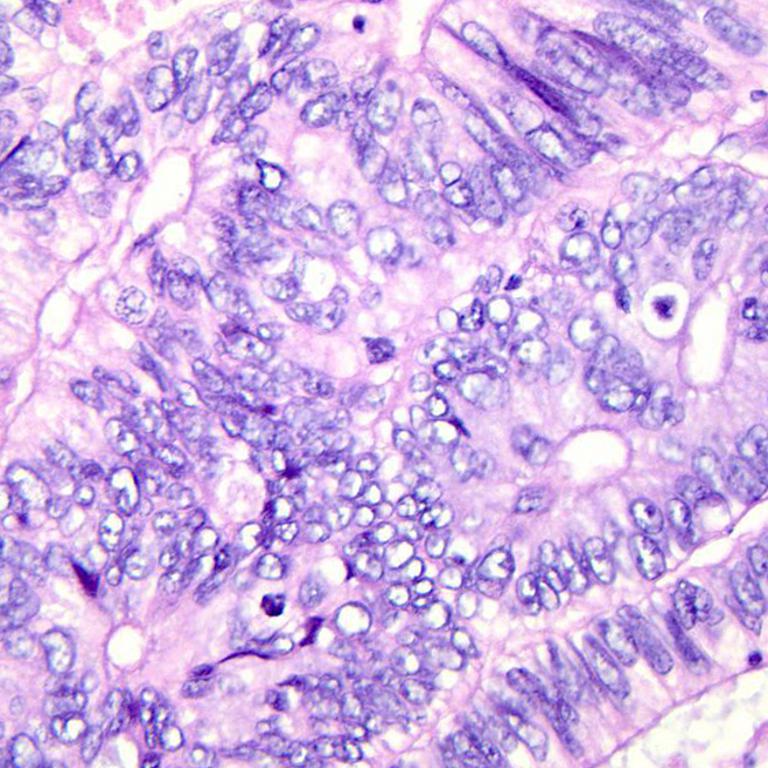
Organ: colon
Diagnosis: adenocarcinomas